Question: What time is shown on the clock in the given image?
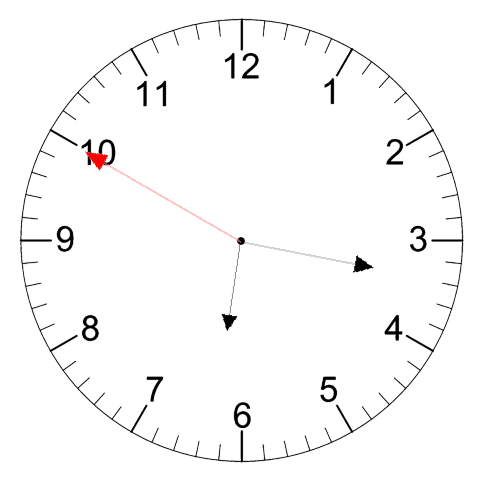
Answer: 06:16:50